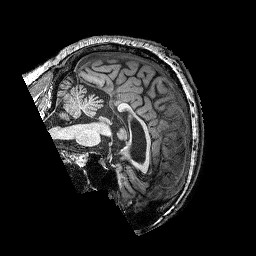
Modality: T1w
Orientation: sagittal
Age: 58
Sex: male
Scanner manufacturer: siemens
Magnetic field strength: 3 T
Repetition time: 2.25 s
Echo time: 0.00452 s